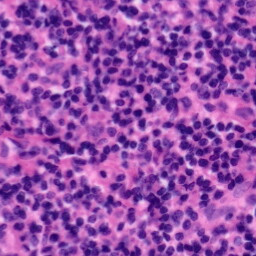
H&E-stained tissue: Tonsil